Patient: sex M, age 45
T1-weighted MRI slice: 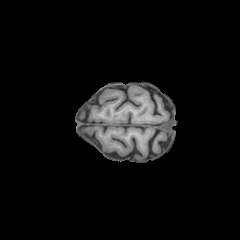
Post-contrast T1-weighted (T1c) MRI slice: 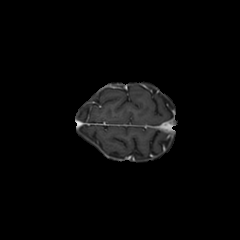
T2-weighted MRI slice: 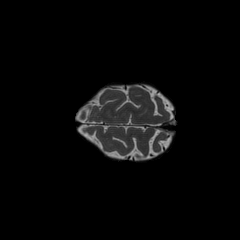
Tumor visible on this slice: no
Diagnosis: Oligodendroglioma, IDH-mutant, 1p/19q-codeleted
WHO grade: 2